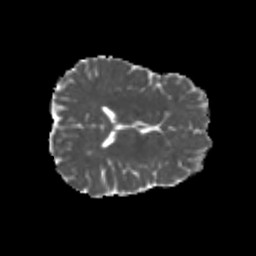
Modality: MD
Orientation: axial
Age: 26
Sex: female
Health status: healthy
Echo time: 0.074 s